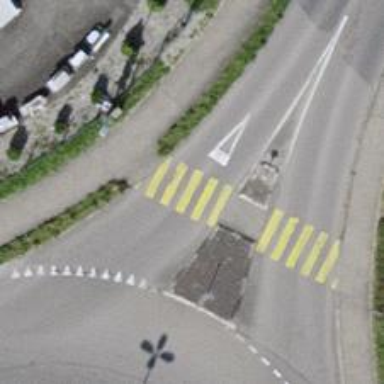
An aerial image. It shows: Uncontrolled zebra crossing on the road.